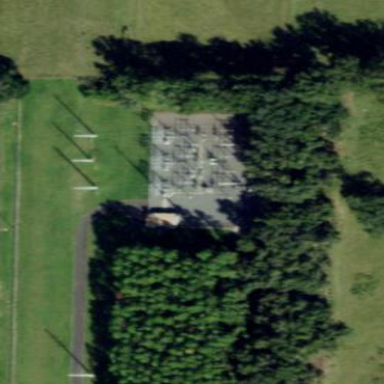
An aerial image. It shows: Outdoor transmission substation.